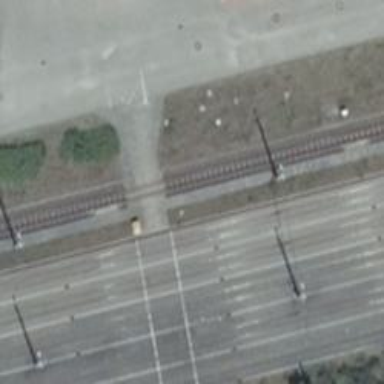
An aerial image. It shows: Railway crossing.